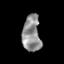
Tissue: skin
Cell type: T cells
Senescence score: 0.2629
Nuclear area (px): 642
Mean DAPI intensity: 143.396